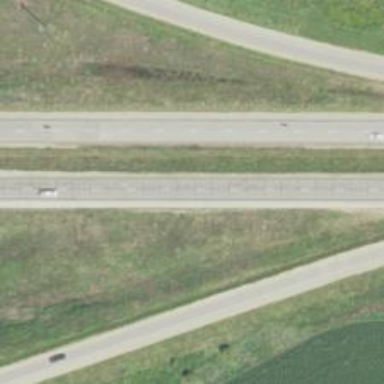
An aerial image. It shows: Trunk highway with expressway features.